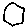
Label: hexagon